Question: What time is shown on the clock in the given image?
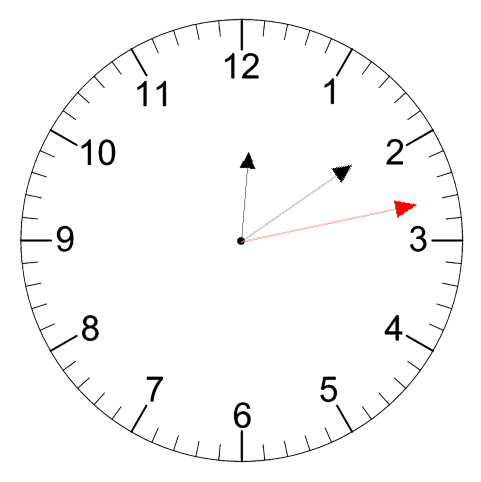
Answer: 12:09:13